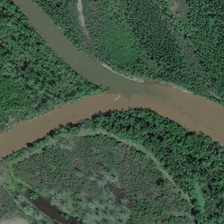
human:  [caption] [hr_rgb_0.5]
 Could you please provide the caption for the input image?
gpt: many farmlands are in two sides of a river with two branches .

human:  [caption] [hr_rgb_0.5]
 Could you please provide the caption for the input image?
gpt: many farmlands are in two sides of a river with two branches .

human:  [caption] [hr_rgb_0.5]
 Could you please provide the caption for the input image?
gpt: many farmlands are in two sides of a river with two branches .

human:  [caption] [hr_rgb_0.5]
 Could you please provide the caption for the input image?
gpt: many farmlands are in two sides of a river with two branches .

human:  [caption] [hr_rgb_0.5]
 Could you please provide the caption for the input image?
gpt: many farmlands are in two sides of a river with two branches .